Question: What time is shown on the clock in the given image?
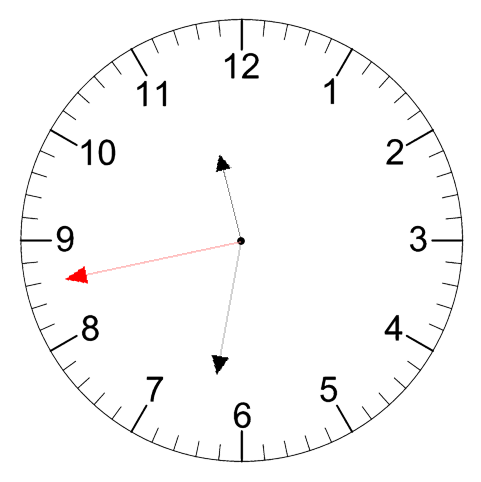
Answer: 11:31:43